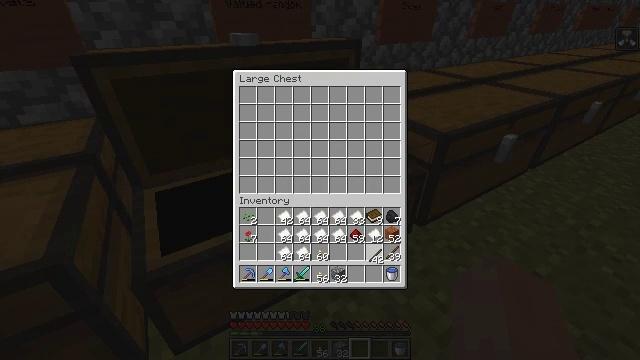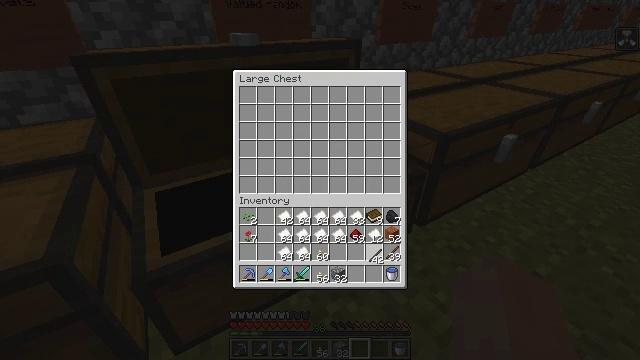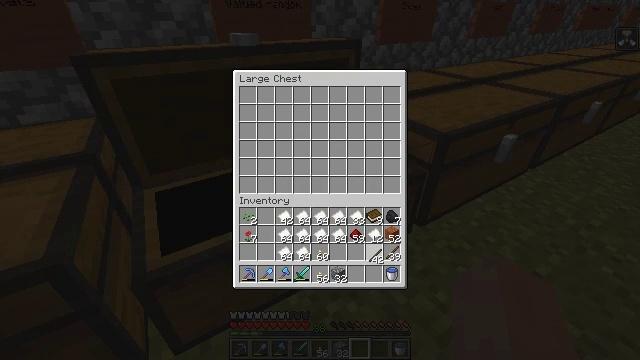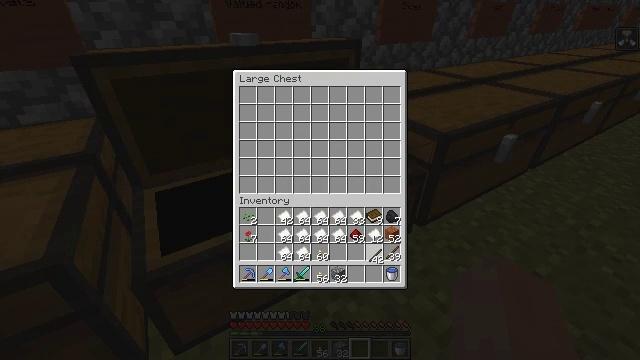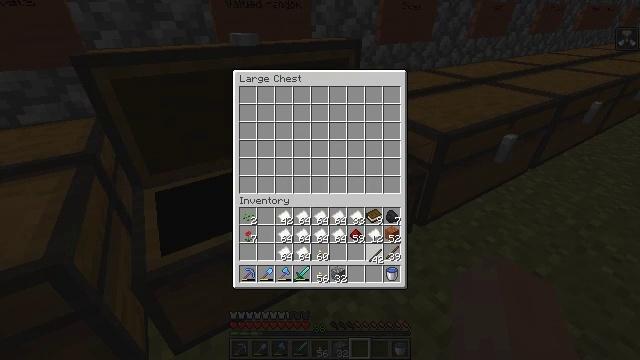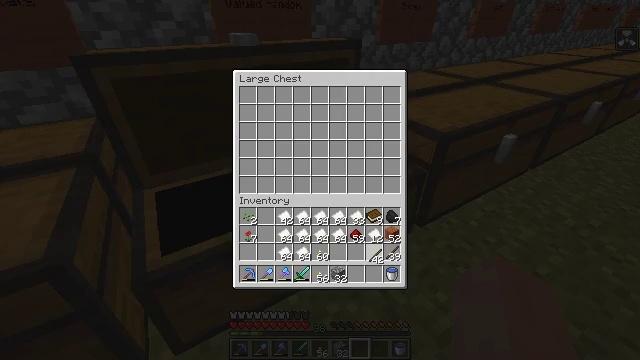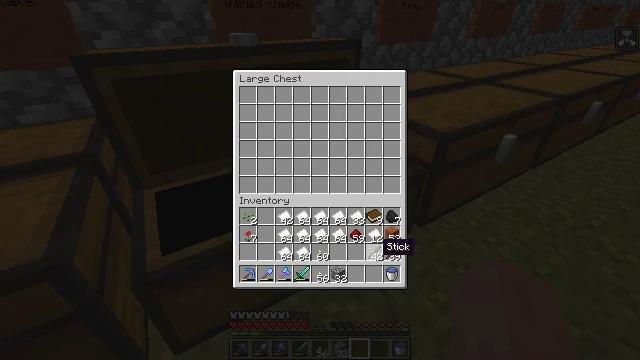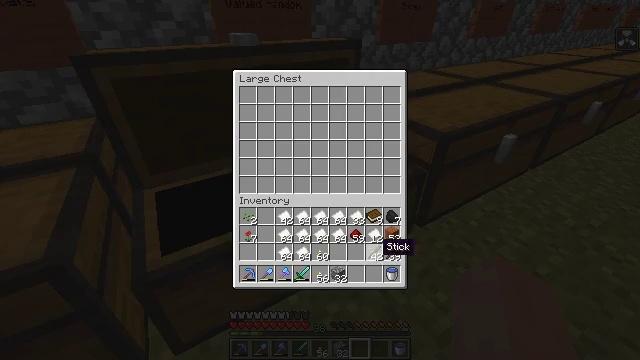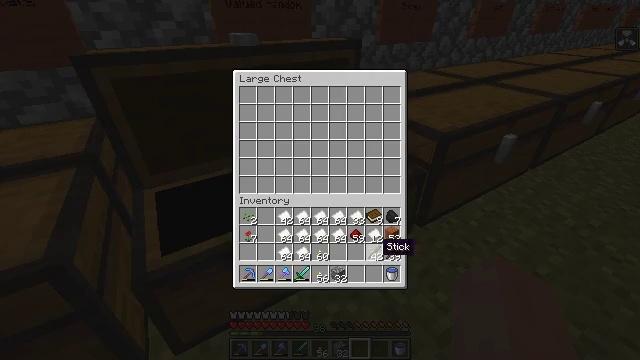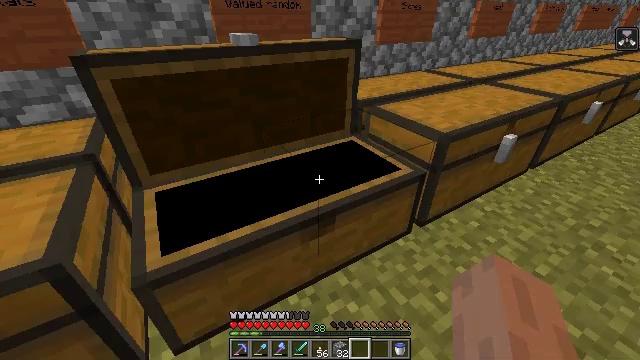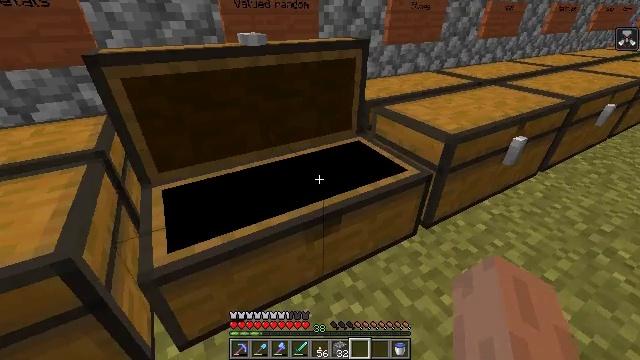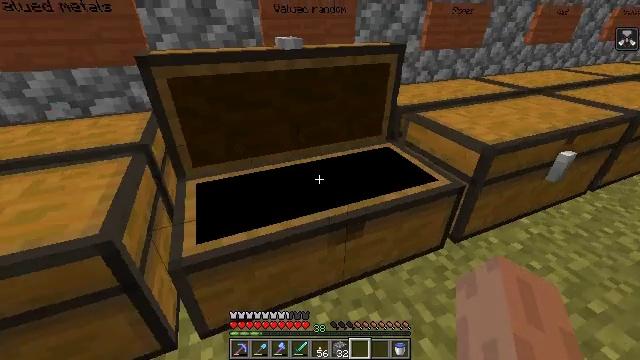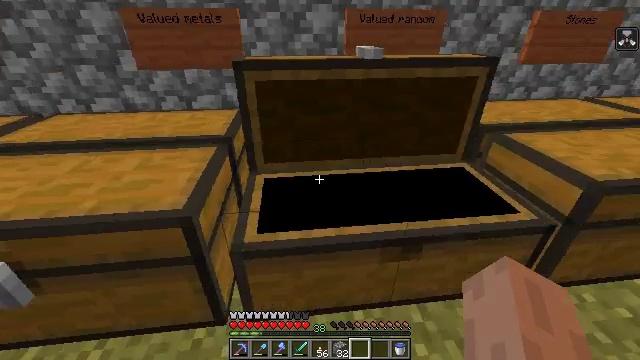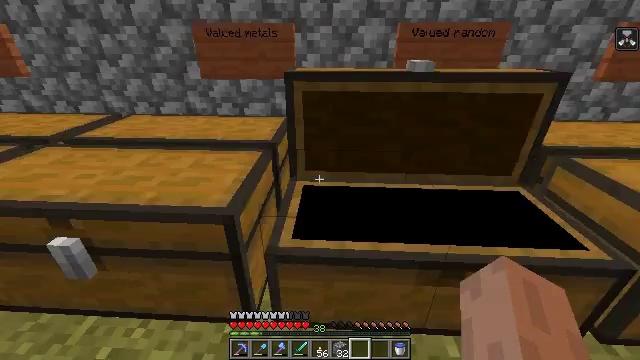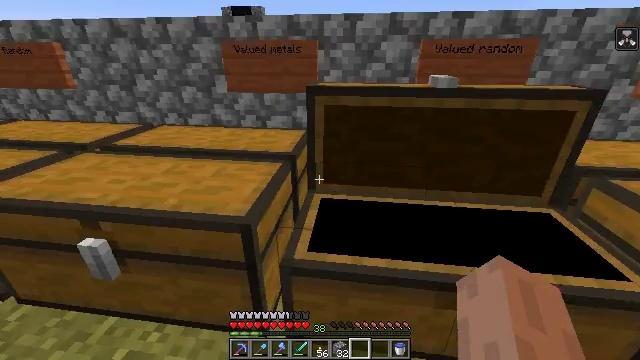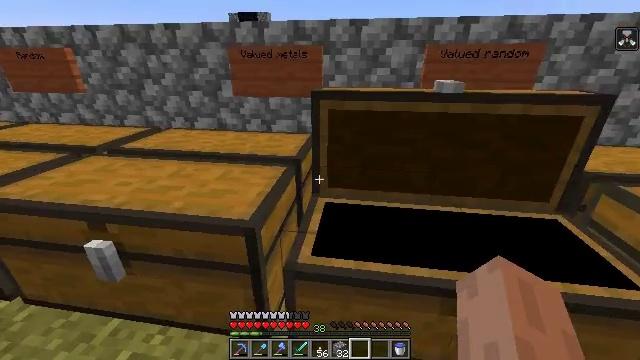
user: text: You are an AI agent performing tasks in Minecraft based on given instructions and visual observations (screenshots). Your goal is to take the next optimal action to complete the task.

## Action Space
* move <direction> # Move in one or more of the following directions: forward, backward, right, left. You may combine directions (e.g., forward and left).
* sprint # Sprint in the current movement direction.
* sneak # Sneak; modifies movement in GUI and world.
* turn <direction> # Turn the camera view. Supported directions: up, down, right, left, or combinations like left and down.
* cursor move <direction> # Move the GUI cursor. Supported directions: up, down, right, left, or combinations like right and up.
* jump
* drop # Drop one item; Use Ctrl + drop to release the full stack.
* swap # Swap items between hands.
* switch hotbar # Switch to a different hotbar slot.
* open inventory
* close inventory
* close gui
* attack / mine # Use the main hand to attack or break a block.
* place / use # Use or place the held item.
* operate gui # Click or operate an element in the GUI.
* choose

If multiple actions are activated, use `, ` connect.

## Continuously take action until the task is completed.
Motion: motion action
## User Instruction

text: Remove wheat seeds from the inventory.
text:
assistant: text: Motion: no_op
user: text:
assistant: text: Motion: no_op
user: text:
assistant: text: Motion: operate gui
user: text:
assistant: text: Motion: operate gui
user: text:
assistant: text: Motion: operate gui
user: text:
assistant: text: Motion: no_op
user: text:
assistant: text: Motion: no_op
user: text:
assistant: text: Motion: no_op
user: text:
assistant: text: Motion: no_op
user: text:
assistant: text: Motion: turn left, close gui
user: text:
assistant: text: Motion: turn left
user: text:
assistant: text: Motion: turn left and up
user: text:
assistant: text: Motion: turn left and up
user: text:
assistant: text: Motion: turn left and up
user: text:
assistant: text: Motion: turn left
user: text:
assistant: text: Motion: move forward and move left, turn left and up
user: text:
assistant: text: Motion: move forward and move left, turn left
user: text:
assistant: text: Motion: move forward and move left, turn left
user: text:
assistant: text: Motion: move forward and move left
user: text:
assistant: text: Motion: move forward
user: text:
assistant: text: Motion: use / place
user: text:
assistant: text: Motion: use / place
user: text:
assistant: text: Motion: use / place
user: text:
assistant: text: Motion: use / place
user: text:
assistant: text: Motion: no_op
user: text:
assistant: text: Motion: open gui
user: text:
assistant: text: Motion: no_op
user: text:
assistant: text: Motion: no_op
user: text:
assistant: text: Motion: no_op
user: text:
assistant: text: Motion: no_op